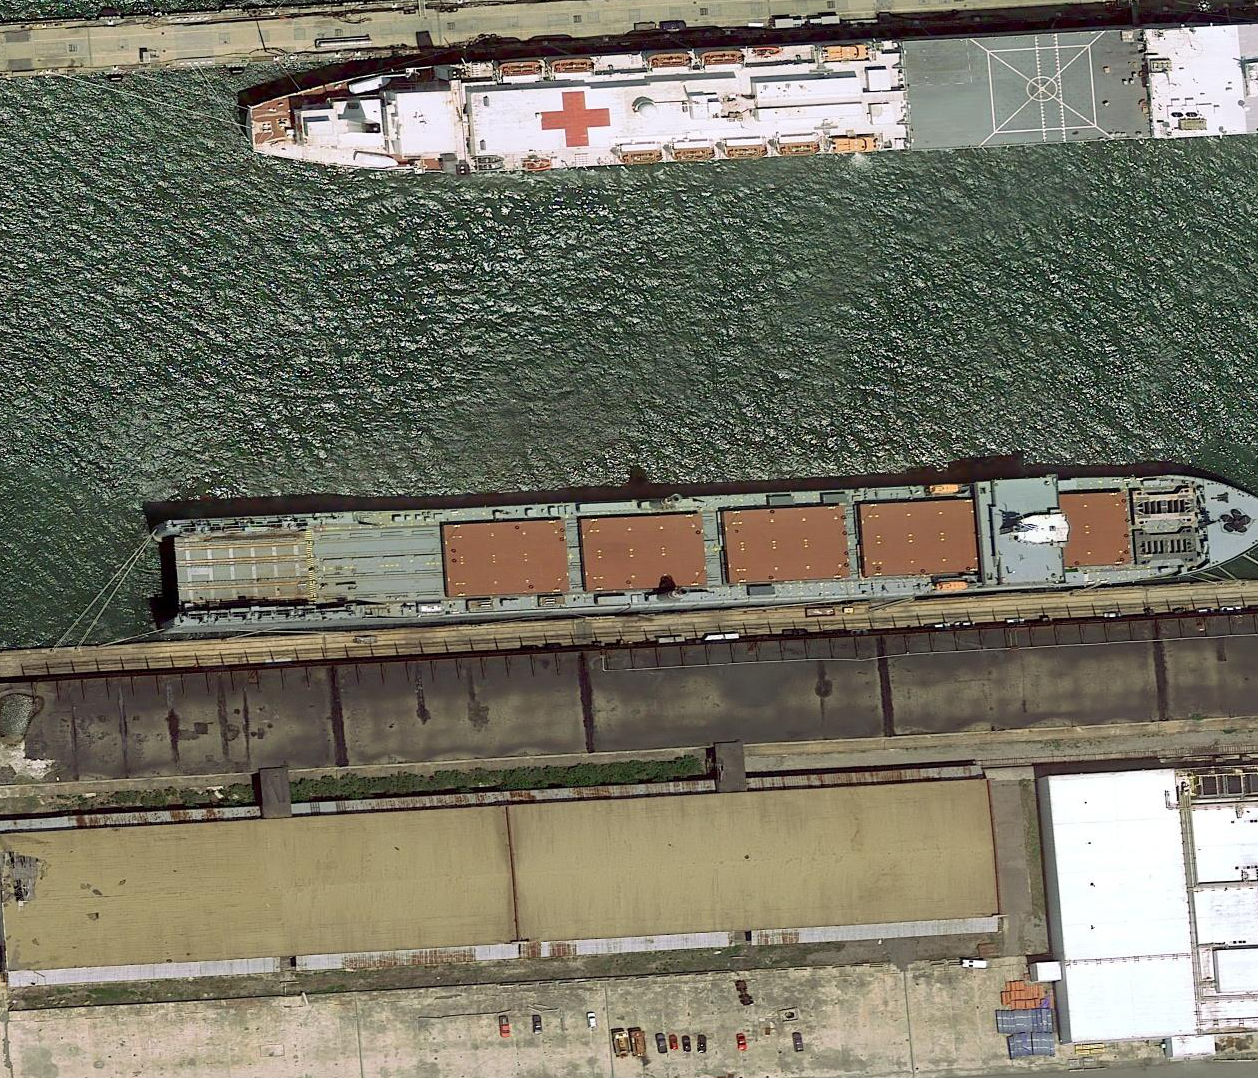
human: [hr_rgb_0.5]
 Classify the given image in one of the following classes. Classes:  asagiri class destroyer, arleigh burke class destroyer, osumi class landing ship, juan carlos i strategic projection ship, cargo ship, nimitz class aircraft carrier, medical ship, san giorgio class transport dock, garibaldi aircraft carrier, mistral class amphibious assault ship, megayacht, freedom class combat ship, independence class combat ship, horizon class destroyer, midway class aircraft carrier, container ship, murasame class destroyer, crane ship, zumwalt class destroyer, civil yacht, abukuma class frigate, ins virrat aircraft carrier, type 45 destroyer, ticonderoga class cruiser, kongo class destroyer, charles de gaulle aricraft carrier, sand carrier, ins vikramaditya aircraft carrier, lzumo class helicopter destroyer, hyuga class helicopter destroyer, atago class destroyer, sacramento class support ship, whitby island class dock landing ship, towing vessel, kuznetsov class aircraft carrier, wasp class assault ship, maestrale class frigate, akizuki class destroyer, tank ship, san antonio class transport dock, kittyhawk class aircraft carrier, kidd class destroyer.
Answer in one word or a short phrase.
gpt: Medical ship